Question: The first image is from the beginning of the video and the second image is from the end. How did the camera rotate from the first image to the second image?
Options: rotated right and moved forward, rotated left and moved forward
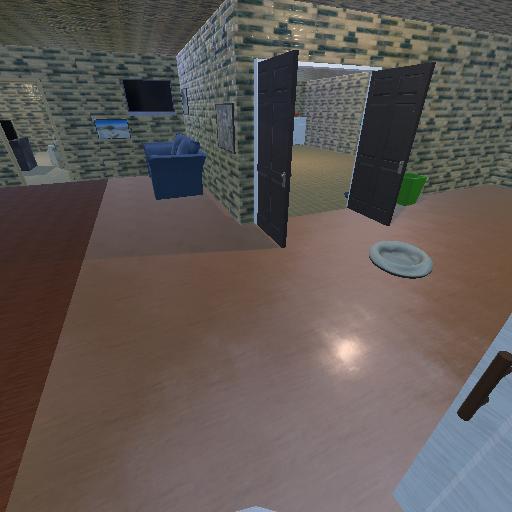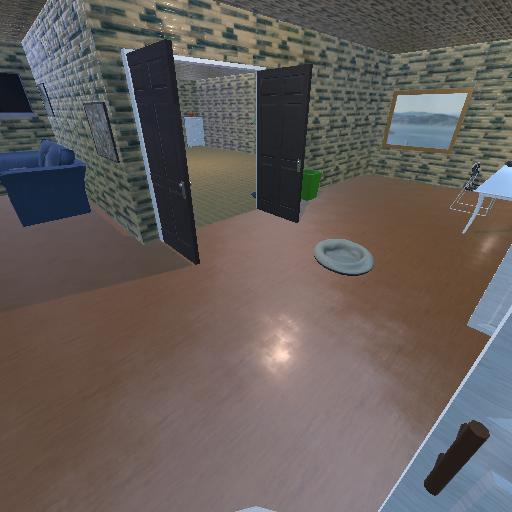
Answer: rotated right and moved forward